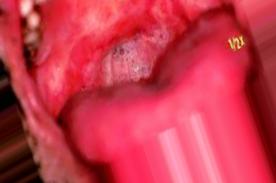
Condition: Mouth Ulcer